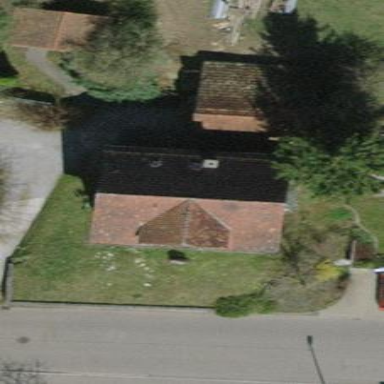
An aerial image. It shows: Building with tile roof.